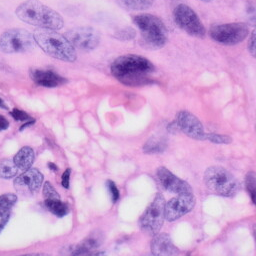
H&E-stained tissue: Skin